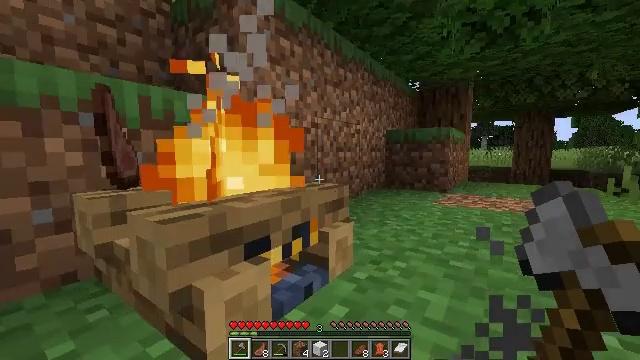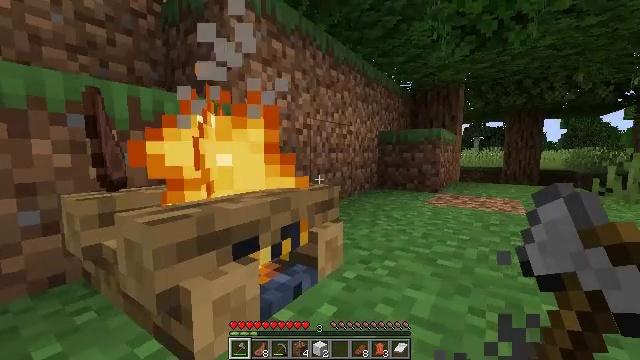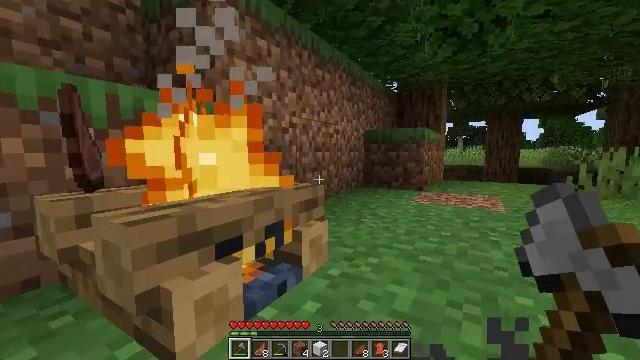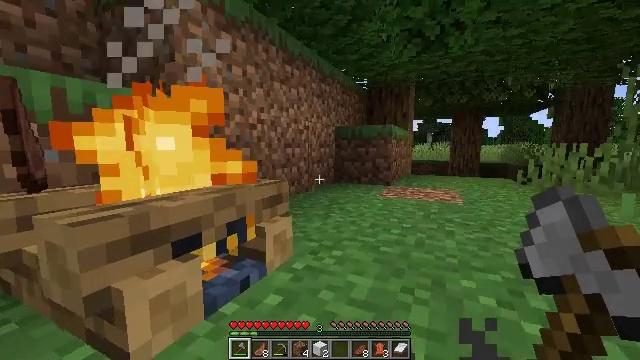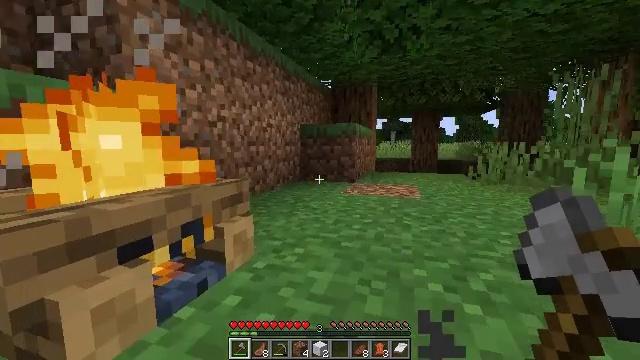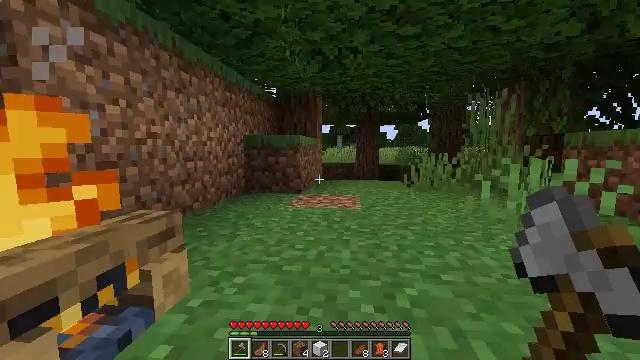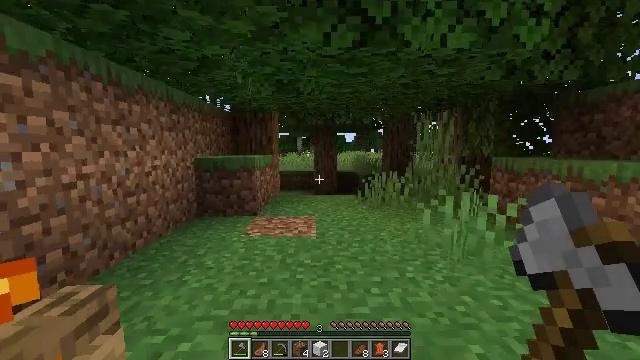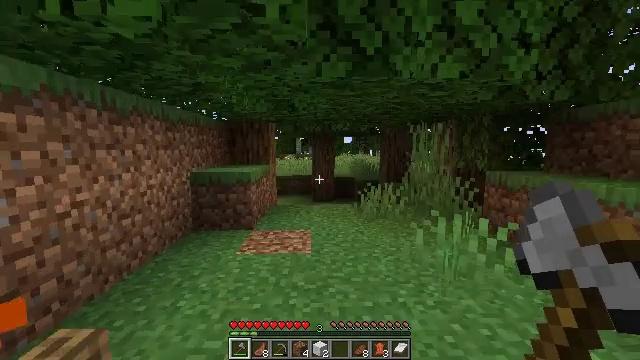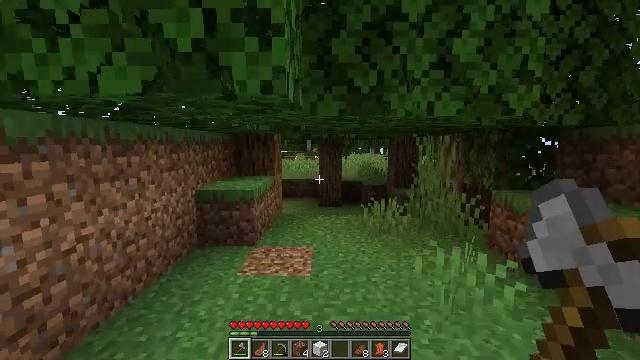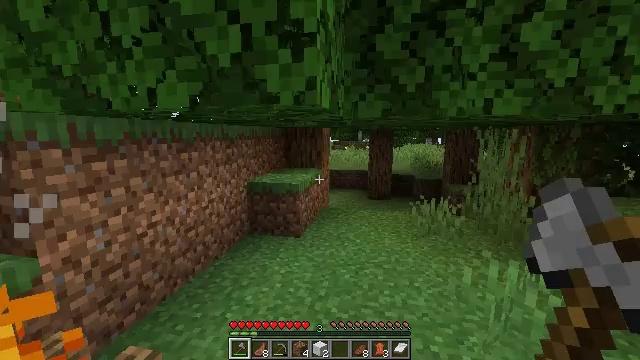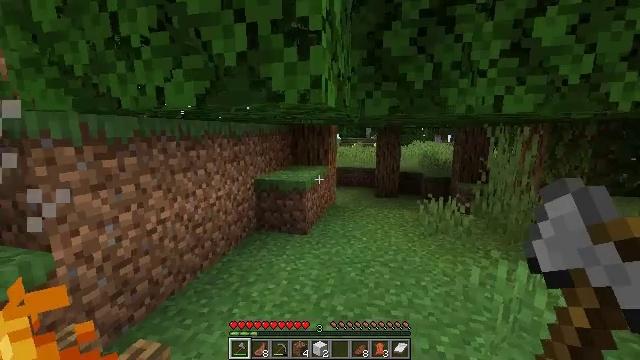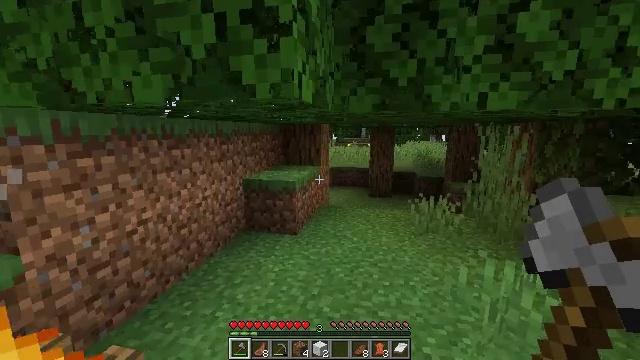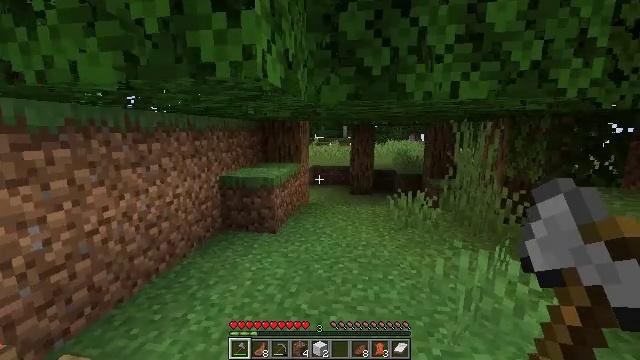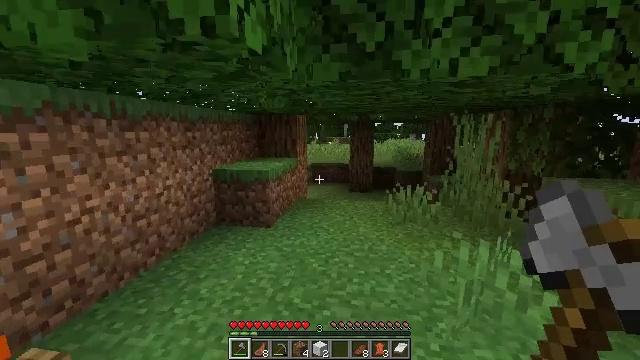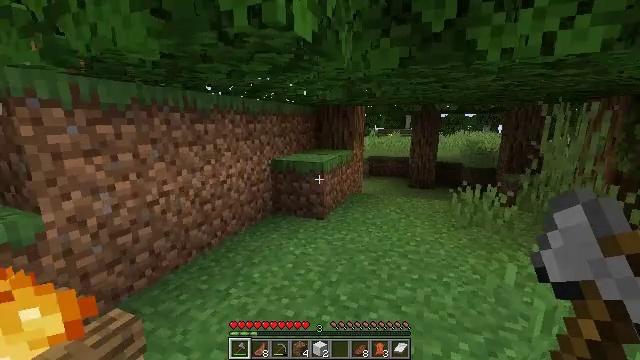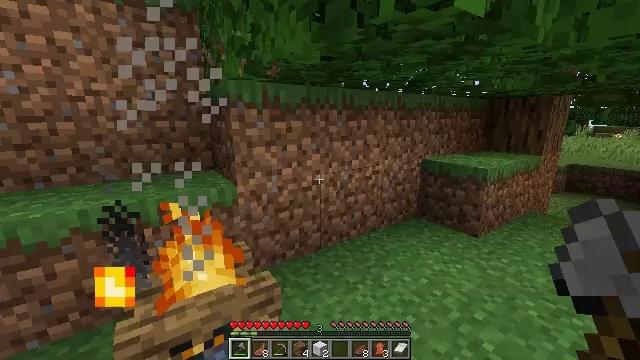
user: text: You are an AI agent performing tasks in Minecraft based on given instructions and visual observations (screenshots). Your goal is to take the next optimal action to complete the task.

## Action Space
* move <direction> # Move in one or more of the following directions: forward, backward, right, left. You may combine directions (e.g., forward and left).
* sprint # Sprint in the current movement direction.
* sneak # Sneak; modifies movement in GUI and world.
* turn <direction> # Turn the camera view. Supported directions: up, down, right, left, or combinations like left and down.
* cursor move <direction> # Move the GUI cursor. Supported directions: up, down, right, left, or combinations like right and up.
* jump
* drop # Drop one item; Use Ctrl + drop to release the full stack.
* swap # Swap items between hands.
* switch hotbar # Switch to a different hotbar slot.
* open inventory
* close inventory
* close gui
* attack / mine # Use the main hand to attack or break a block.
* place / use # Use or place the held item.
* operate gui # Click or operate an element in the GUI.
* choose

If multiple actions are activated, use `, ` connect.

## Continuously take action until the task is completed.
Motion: motion action
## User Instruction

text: Mine the campfire to collect it.
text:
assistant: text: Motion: move forward and move right, turn right
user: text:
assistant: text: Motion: move forward and move right, turn right
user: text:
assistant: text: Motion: move forward and move right, turn right
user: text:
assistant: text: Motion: move forward and move right, turn right
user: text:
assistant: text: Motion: move forward and move right, turn right, jump
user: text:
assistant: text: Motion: move forward and move right, turn right, jump
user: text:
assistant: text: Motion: move forward and move right, jump
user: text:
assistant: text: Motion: move forward and move right, turn left
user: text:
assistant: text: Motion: move forward and move right, turn left and down
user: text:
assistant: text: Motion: move forward, turn left
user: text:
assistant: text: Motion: move forward
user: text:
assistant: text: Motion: move forward, turn right
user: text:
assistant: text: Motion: move forward
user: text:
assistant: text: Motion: move forward, turn left and down
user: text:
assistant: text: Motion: move forward, turn left and down
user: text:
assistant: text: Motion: move forward and move left, turn left and down
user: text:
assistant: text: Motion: move left, turn left and down
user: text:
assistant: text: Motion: move left, turn left
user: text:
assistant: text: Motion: move left
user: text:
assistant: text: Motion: move left, turn right
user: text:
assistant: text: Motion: move left, turn right and down
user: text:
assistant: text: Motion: move forward and move left, turn right
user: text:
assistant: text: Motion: move forward and move left, turn right
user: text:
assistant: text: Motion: move forward and move left, turn right and up
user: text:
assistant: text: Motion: move forward and move left, turn right
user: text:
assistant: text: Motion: move forward and move left
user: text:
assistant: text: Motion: move forward and move left, turn right and down
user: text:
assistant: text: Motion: move forward and move left, turn right and down
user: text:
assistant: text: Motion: turn right and down
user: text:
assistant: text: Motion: turn right